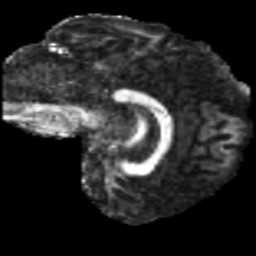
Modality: FA
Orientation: sagittal
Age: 46
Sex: male
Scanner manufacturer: siemens
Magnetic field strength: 3 T
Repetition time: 5 s
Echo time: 0.092 s